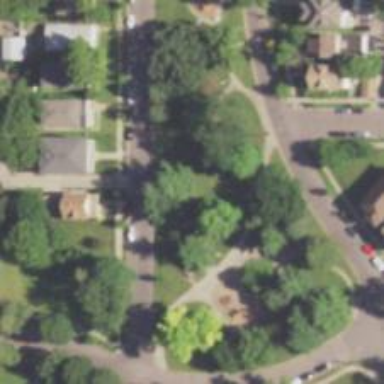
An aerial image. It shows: Residential road with sidewalk on the left side.